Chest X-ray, PA view. Patient: 58 years old, sex F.
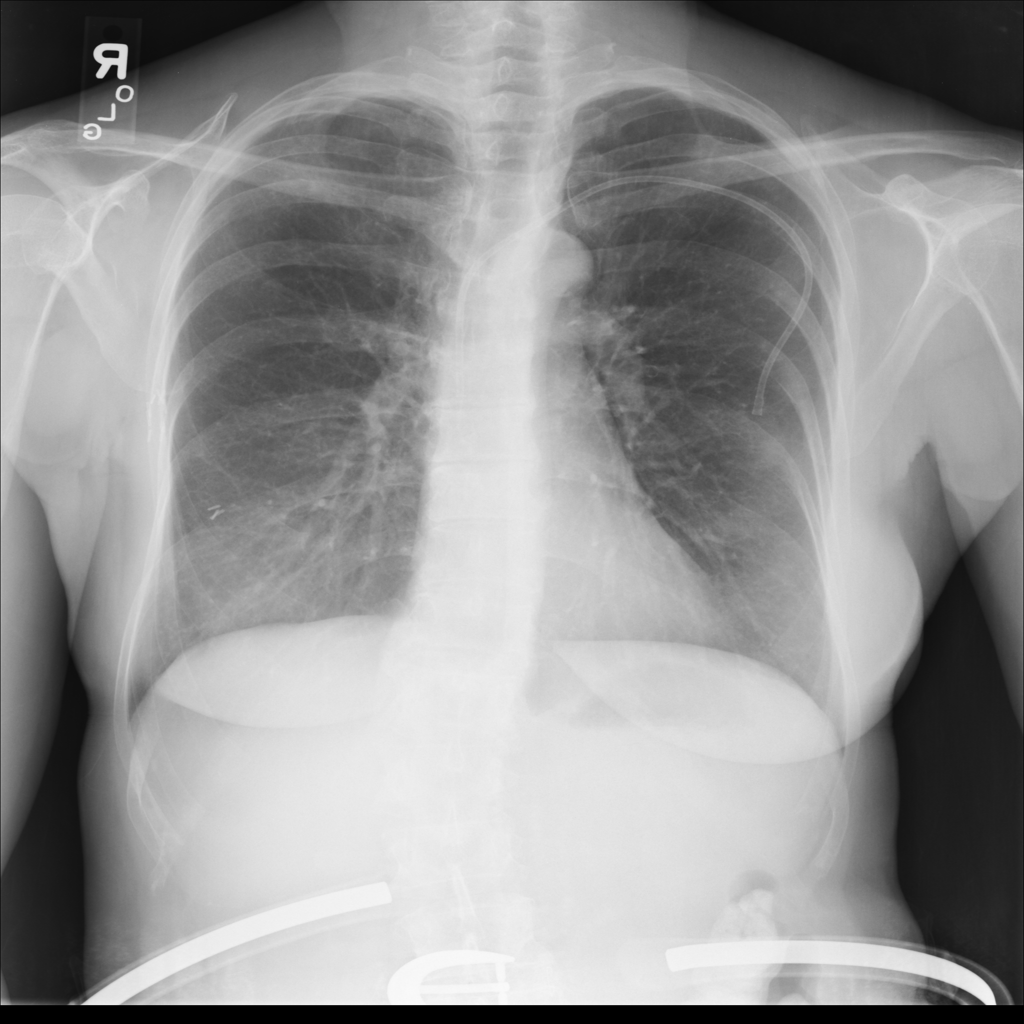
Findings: No Finding